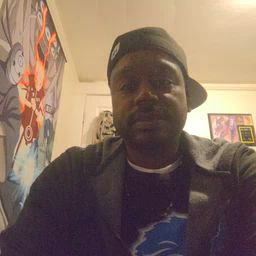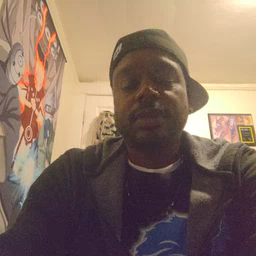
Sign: weus